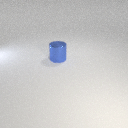
large blue metal cylinder